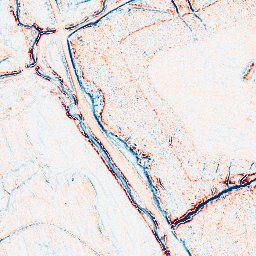
Category: edge_preserving
Decomposition family: anisotropic_diffusion
Decomposition parameters: iterations: 5
kappa: 50
gamma: 0.2
Upsampling method: lanczos
Upsampling parameters: scale: 2
Upsampling scale: 2